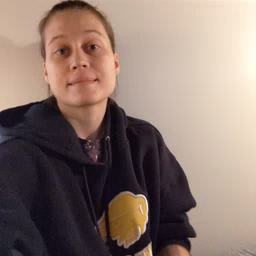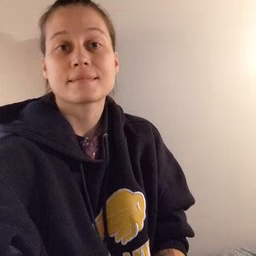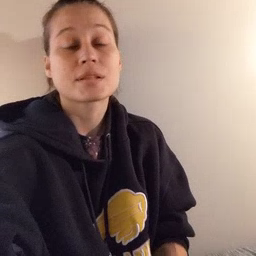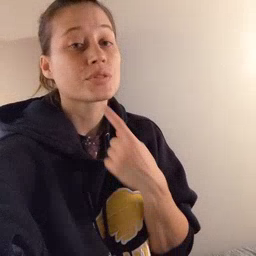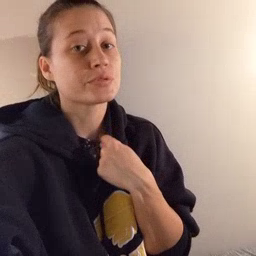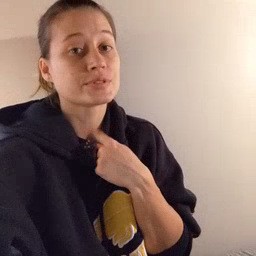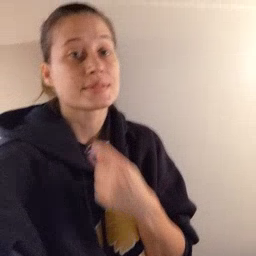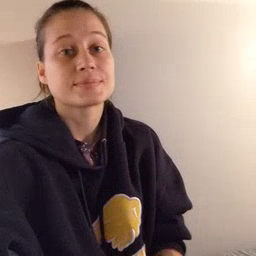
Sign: thirsty